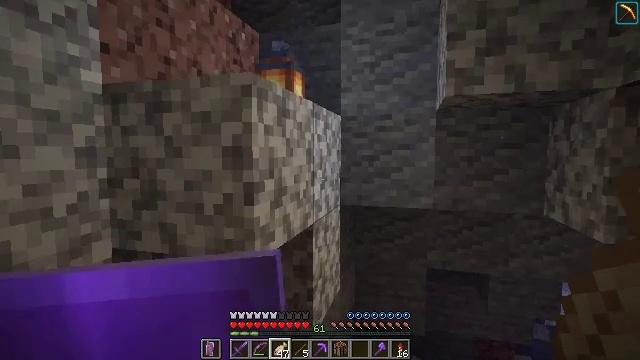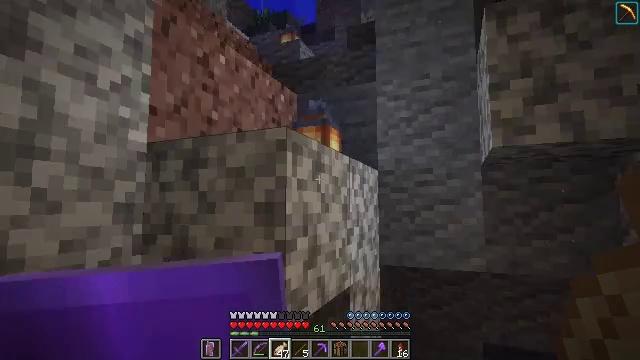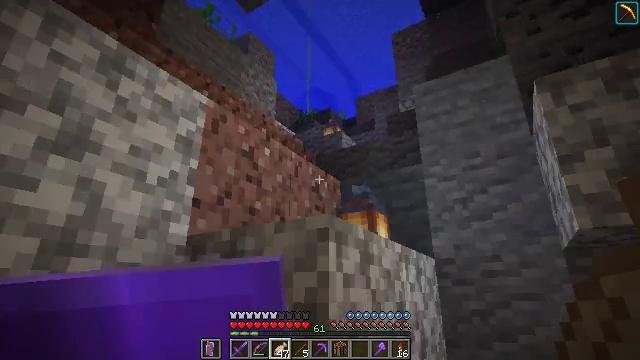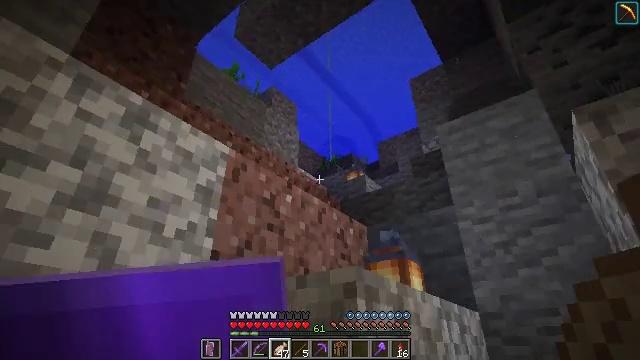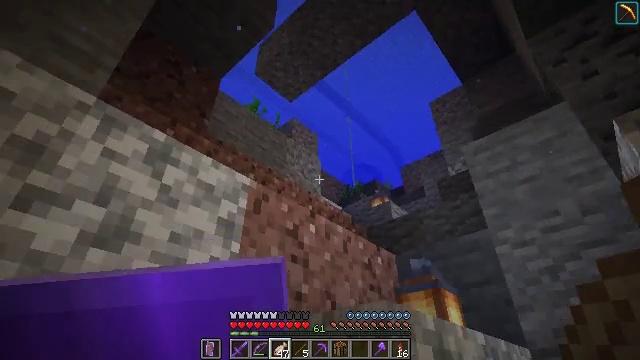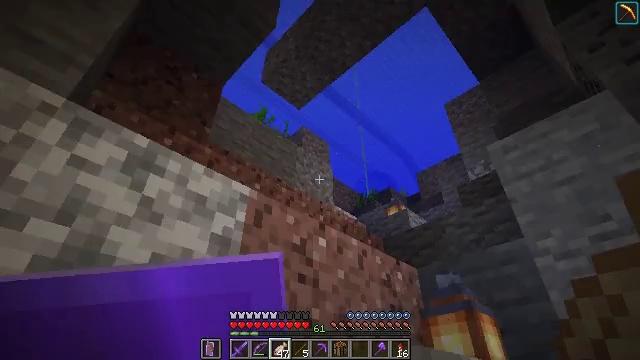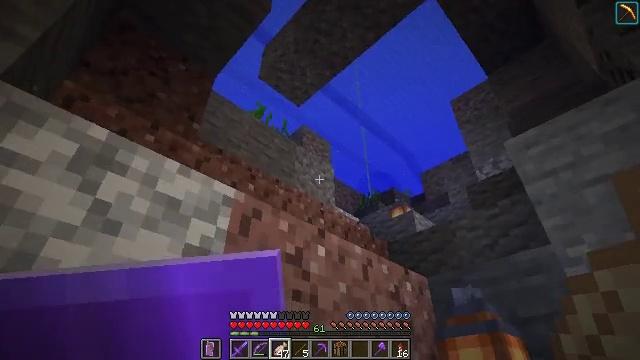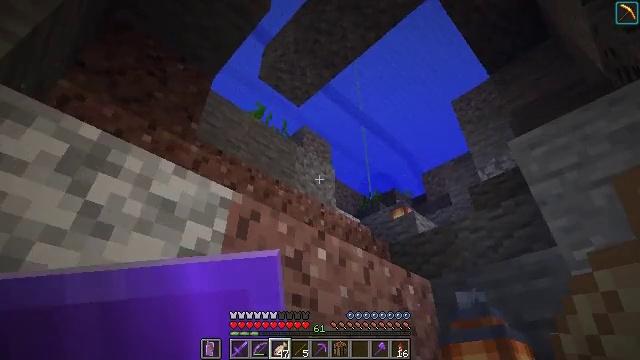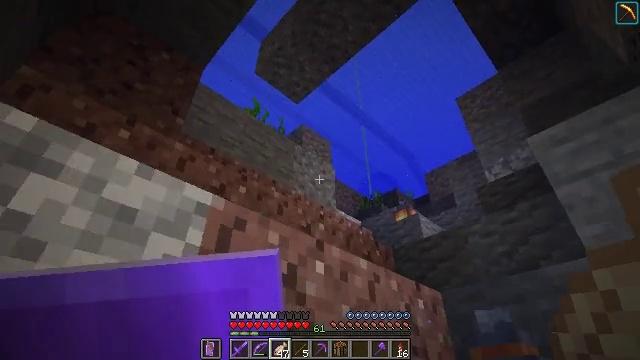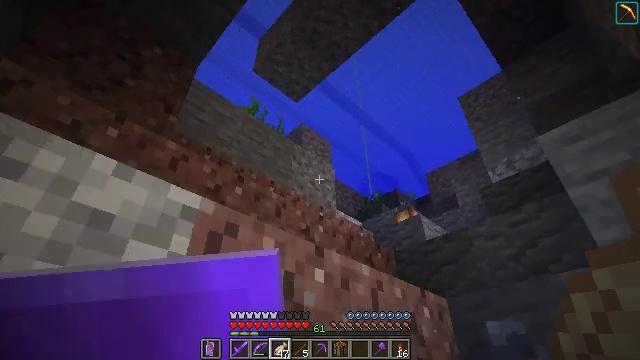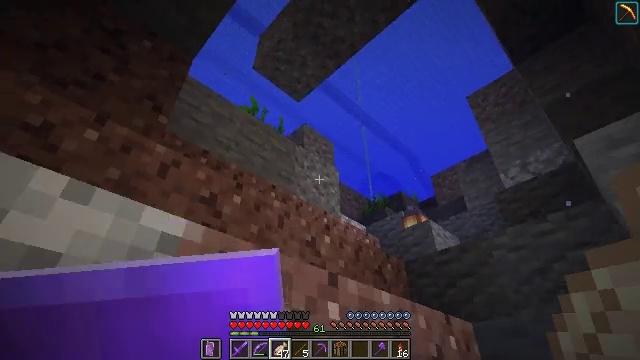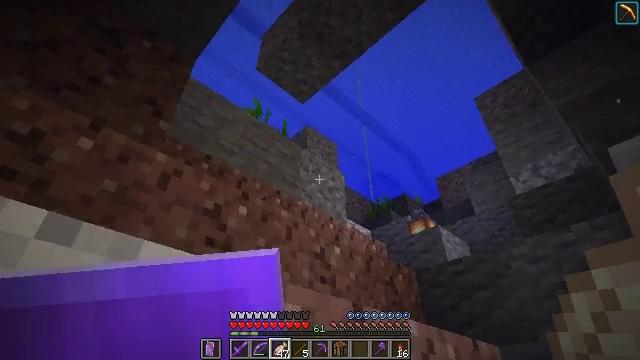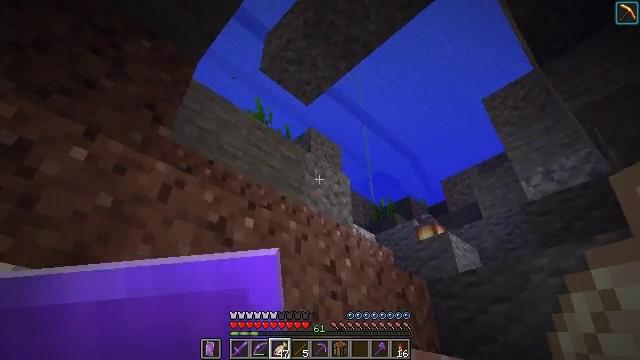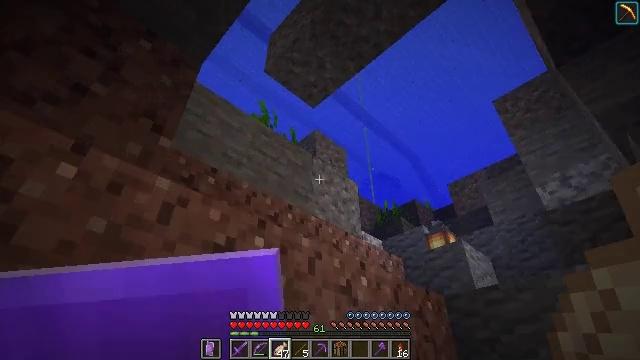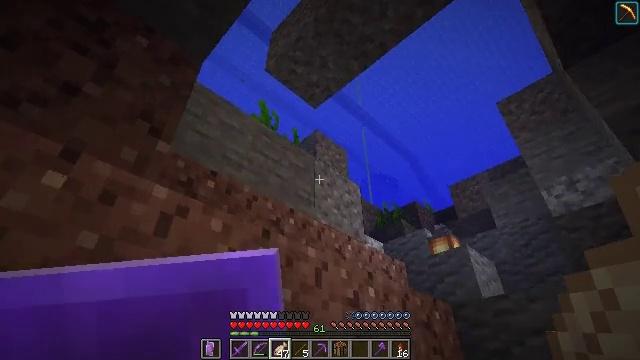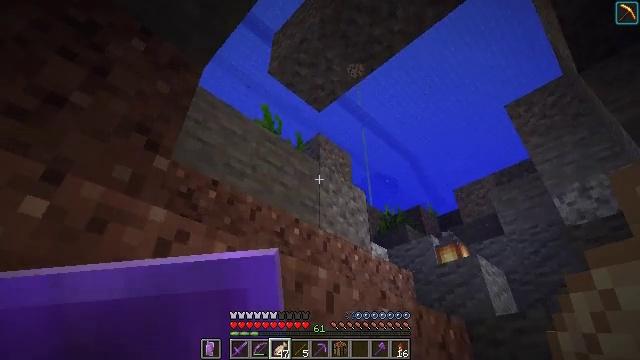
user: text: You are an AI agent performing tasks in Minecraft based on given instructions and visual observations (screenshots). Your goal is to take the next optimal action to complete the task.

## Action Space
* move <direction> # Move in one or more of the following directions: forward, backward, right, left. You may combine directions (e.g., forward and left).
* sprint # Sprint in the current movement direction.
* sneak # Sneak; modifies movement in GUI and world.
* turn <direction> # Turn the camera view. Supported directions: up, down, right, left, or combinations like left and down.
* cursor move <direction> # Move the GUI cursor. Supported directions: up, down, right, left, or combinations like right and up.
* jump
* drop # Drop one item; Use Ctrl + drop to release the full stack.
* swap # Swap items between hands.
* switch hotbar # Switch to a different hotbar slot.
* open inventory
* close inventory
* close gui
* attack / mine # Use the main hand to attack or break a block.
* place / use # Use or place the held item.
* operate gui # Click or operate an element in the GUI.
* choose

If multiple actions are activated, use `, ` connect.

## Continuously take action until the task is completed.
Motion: motion action
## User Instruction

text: Attack the stonecutter to pick it up.
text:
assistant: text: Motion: move forward, turn left and up, jump
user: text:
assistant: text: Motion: move forward, turn left and up, jump
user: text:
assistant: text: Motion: move forward, turn left and up, jump
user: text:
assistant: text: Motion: move forward, turn left and up, jump
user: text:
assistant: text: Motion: move forward, turn left and up, jump
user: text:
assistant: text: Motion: move forward, jump
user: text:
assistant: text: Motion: move forward, jump
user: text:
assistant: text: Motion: move forward, jump
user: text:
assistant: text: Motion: move forward, jump
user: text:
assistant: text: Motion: move forward, jump
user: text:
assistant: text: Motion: move forward, jump
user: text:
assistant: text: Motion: move forward, jump
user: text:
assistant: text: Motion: move forward, jump
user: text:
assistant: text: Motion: move forward
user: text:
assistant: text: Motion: move forward
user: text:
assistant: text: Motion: move forward
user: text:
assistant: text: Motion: move forward
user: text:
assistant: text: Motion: move forward
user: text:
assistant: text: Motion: move forward
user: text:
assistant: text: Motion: move forward
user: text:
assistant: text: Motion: move forward
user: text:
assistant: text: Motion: move forward, turn right
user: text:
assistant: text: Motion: move forward, turn right and down
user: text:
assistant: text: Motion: move forward, turn right and down
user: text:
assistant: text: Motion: move forward, turn right and down
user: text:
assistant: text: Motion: move forward
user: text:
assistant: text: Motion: move forward
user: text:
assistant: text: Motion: move forward
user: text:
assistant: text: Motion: move forward
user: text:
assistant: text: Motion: move forward, jump